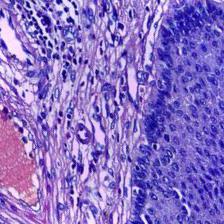
Diagnosis: Normal